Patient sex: M
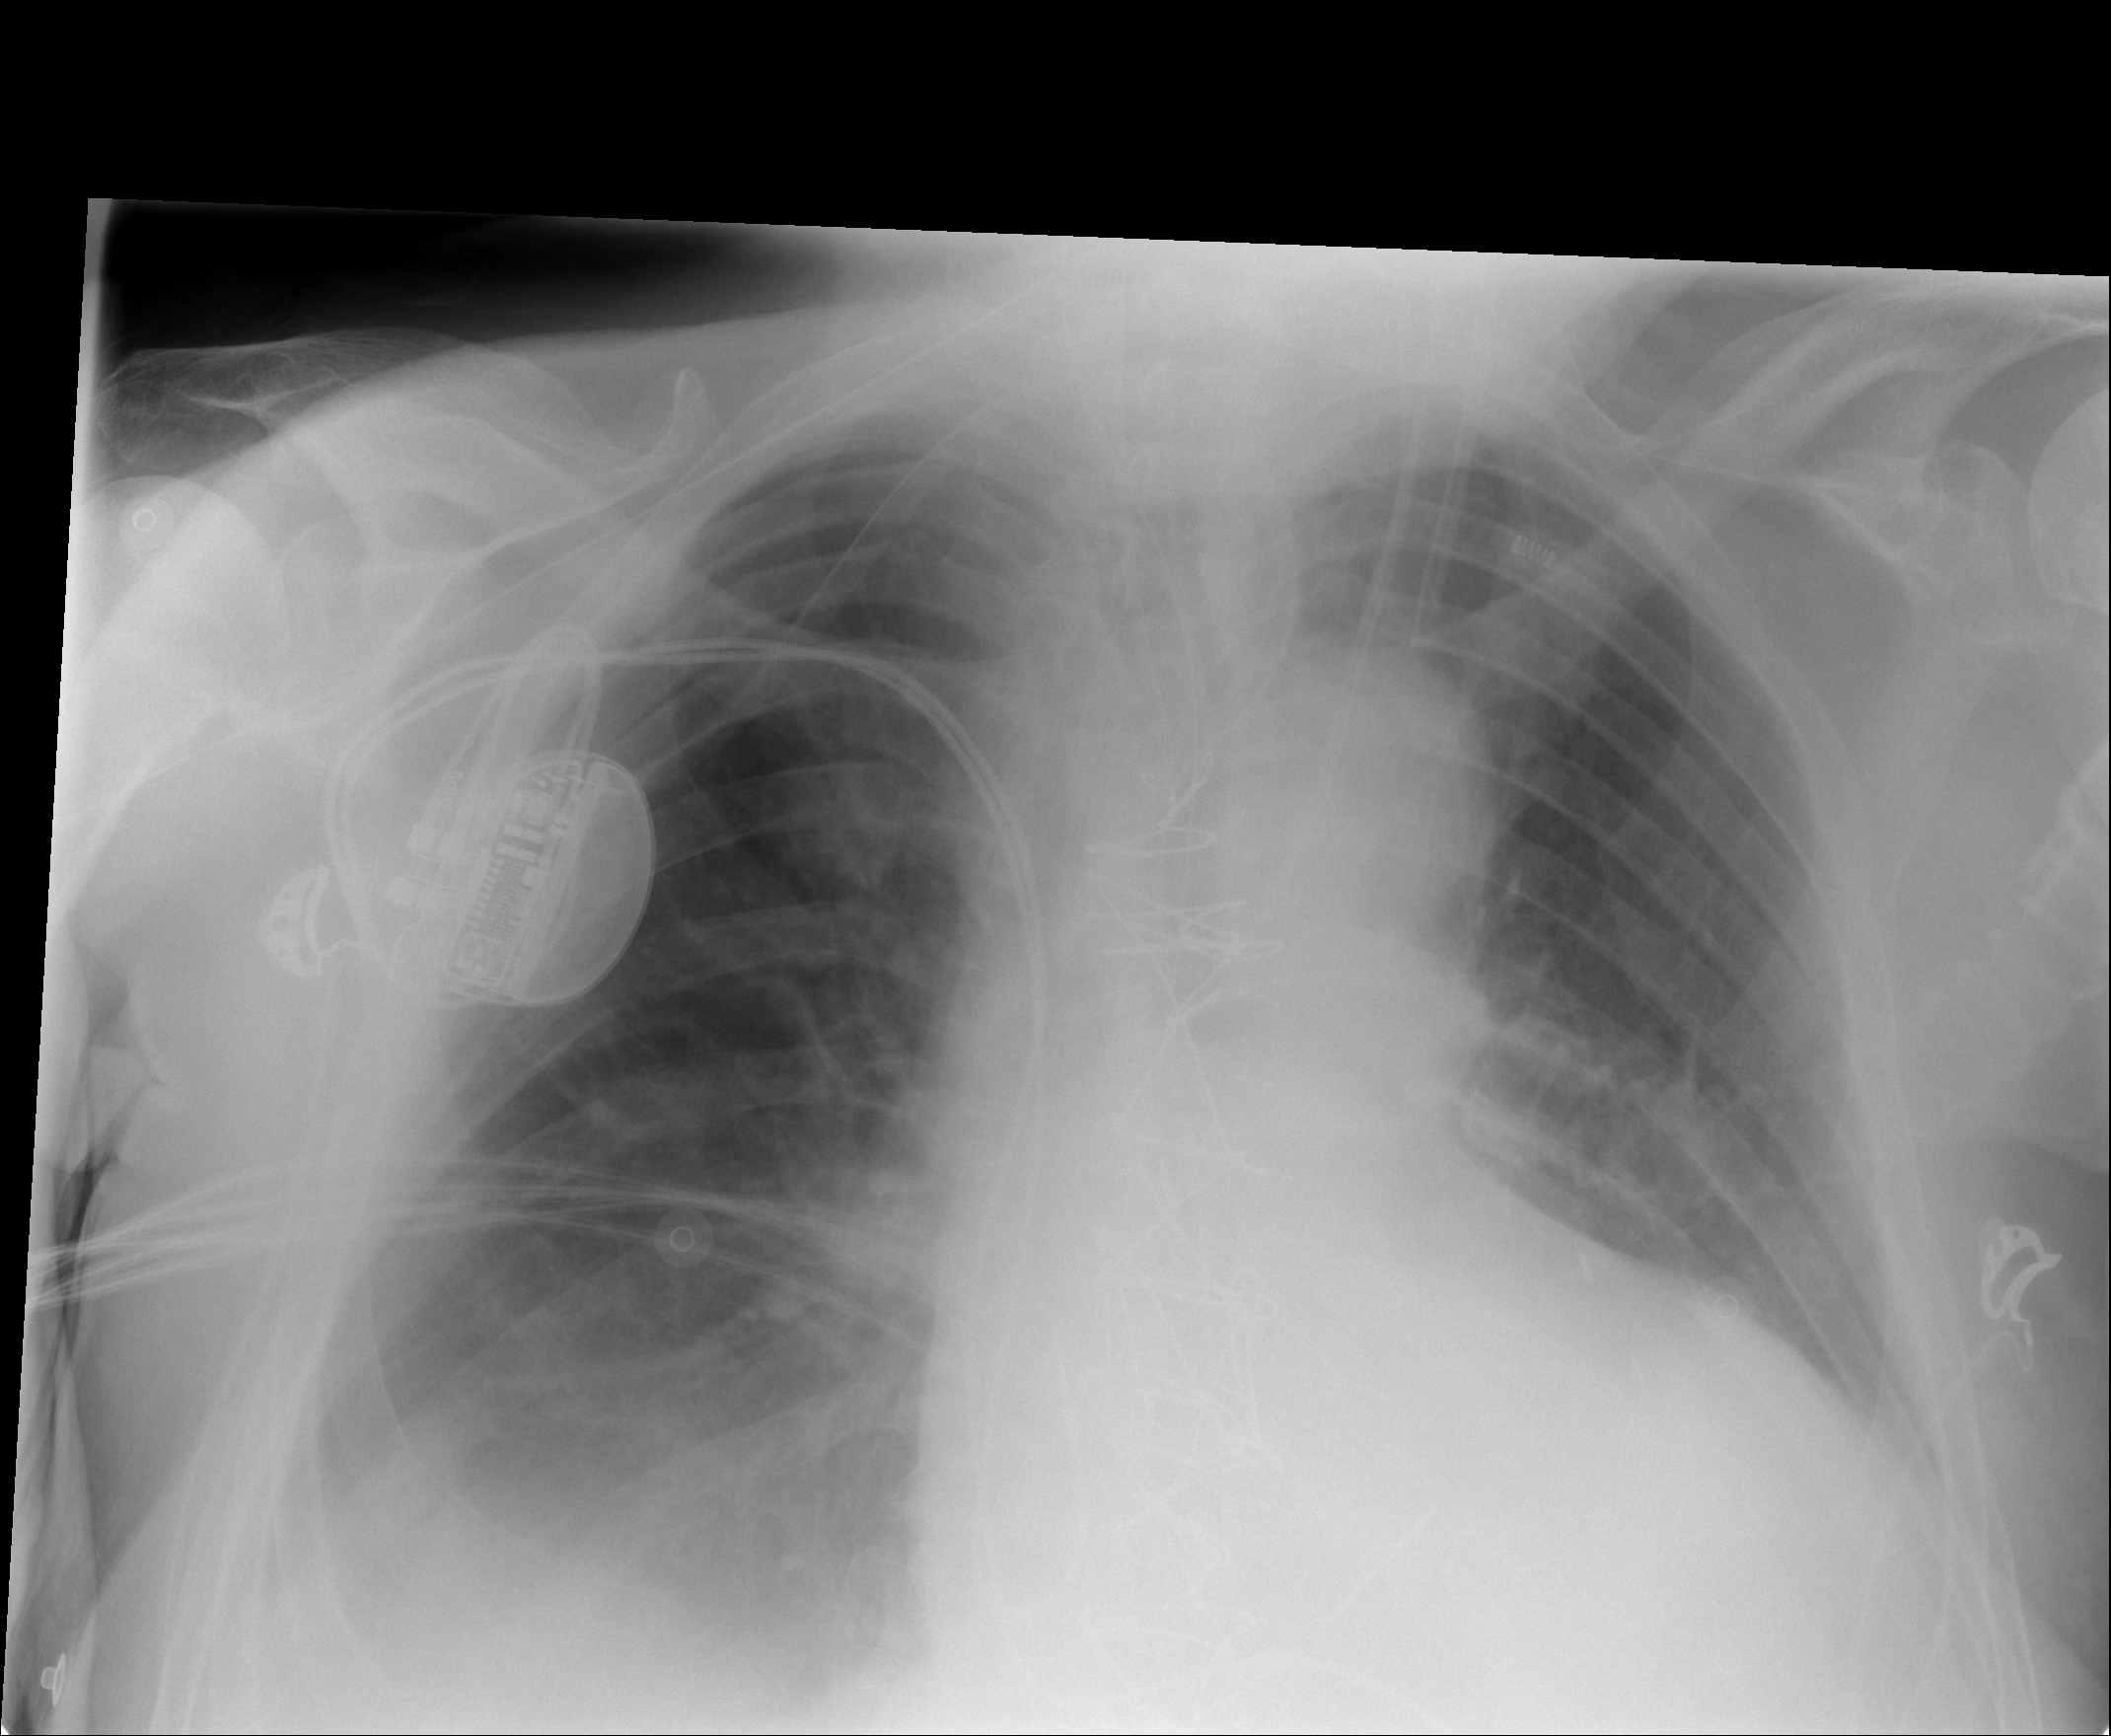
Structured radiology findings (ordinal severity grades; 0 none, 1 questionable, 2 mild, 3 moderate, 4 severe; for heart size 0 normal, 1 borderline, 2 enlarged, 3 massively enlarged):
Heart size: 2
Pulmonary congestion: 2
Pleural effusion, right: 2
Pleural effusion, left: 2
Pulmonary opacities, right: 0
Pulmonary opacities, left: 0
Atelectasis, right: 2
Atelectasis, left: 2